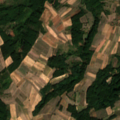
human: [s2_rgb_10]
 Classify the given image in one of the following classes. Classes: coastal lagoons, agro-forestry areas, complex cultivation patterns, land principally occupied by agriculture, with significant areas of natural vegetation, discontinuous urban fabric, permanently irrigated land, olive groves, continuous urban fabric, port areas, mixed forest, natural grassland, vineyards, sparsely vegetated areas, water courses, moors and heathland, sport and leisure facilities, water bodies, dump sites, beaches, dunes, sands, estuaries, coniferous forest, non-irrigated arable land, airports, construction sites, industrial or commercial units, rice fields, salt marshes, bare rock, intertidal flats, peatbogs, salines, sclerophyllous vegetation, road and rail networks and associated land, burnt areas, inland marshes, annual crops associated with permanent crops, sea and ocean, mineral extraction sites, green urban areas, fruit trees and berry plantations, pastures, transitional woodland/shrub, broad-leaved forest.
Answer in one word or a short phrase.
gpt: non-irrigated arable land, complex cultivation patterns, land principally occupied by agriculture, with significant areas of natural vegetation, broad-leaved forest